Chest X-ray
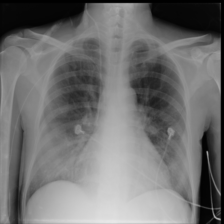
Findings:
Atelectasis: negative
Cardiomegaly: negative
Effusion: negative
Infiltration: positive
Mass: negative
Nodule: negative
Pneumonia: negative
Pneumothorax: negative
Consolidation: negative
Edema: negative
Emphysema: negative
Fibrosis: negative
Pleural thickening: negative
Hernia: negative